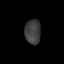
Tissue: skin
Cell type: Epithelial cells
Senescence score: 0.2608
Nuclear area (px): 391
Mean DAPI intensity: 60.854